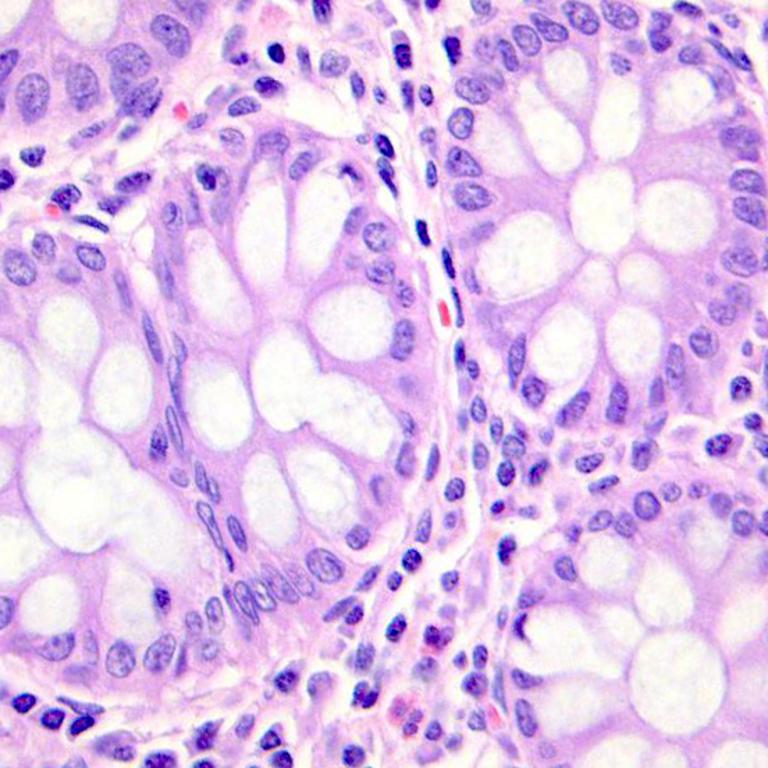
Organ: colon
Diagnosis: benign